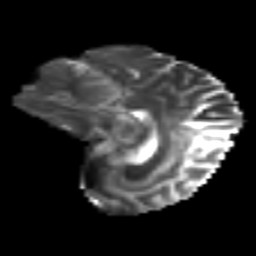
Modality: T2w
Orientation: sagittal
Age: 44
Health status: ill
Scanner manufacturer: philips
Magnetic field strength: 3 T
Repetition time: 9 s
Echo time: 0.127 s